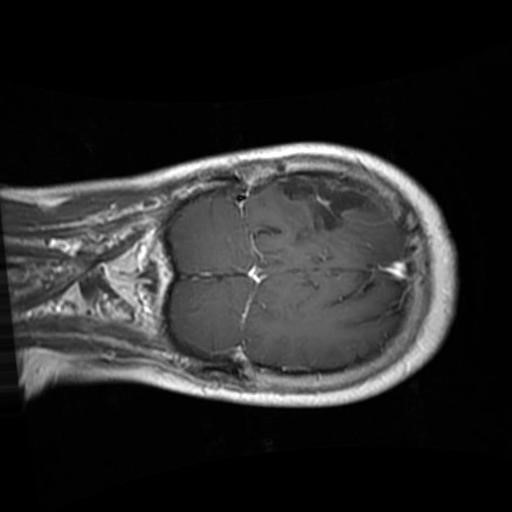
Label: brain_glioma